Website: apple
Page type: payment
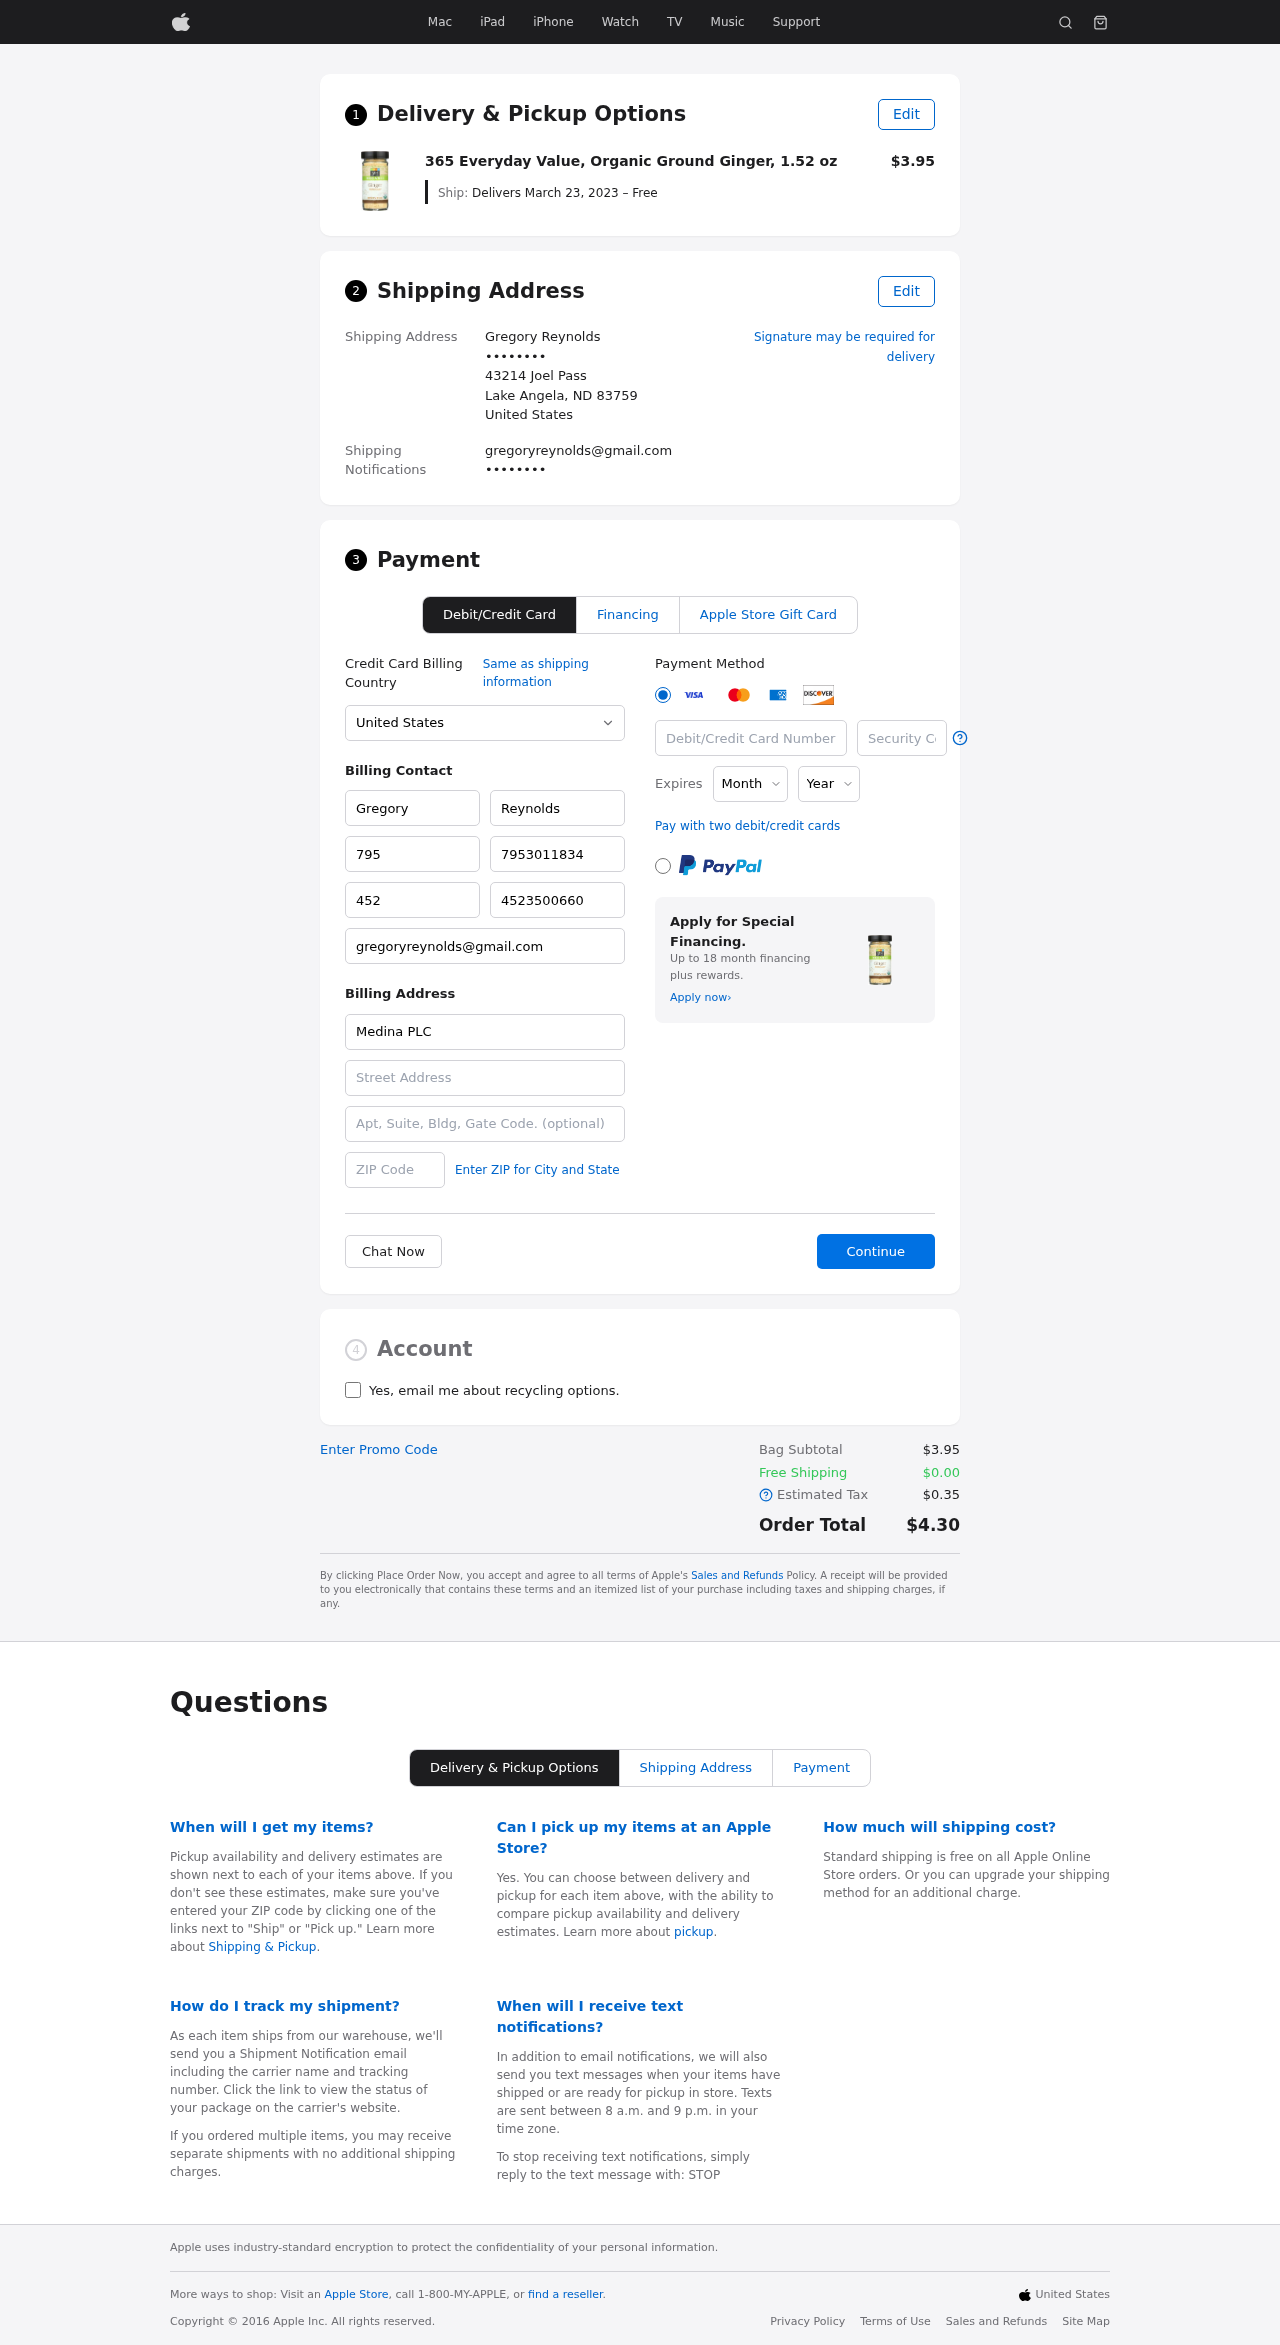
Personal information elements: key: PII_CARD_CVV
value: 356
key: PII_CARD_EXPIRY_MONTH
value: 06
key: PII_CARD_EXPIRY_YEAR
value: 26
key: PII_CARD_NUMBER
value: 4260 3185 5051 6242
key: PII_CITY_STATE_ZIP
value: Lake Angela, ND 83759
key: PII_COMPANY
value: Medina PLC
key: PII_COUNTRY
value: United States
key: PII_EMAIL
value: gregoryreynolds@gmail.com
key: PII_EMAIL2
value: gregoryreynolds@gmail.com
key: PII_FIRSTNAME
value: Gregory
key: PII_FULLNAME
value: Gregory Reynolds
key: PII_LASTNAME
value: Reynolds
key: PII_PHONE3
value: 7953011834
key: PII_PHONE_ALT
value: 4523500660
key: PII_PHONE_ALT_AREA
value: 452
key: PII_PHONE_AREA
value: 795
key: PII_SECURITY_CODE
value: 289
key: PII_STREET
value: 43214 Joel Pass
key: PII_PHONE
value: ••••••••
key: PII_PHONE2
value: ••••••••
Product elements: key: PRODUCT1_NAME
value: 365 Everyday Value, Organic Ground Ginger, 1.52 oz
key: PRODUCT1_PRICE
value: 3.95
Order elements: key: ORDER_DELIVERY_DATE
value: Delivers March 23, 2023 – Free
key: ORDER_SUBTOTAL
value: $3.95
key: ORDER_SHIPPING_COST
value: $0.00
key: ORDER_TAX
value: $0.35
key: ORDER_TOTAL
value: $4.30